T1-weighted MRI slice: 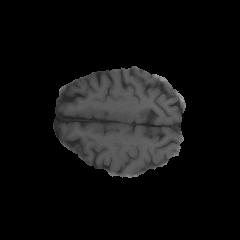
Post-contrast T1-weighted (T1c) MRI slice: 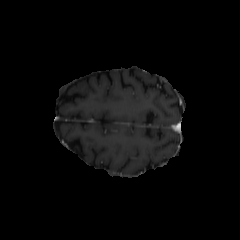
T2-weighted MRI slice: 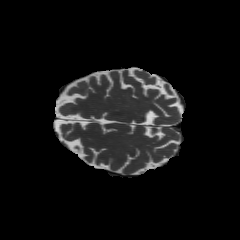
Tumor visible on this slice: no